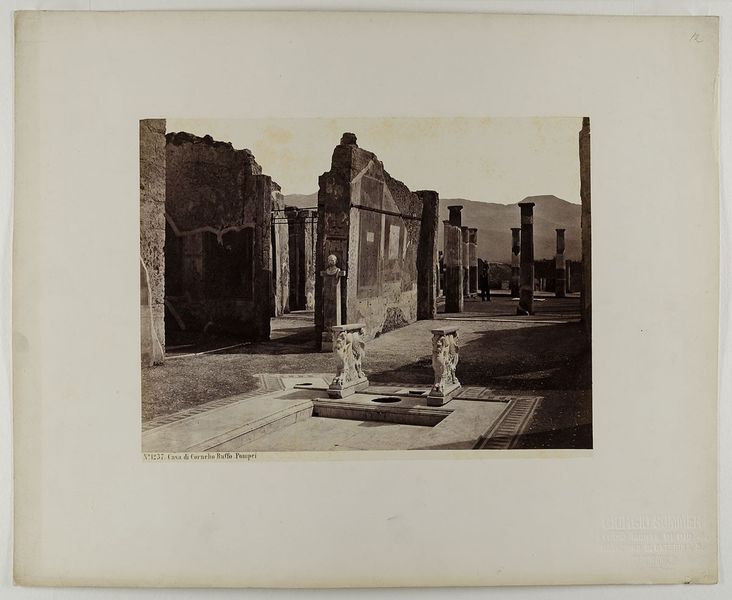
Titel: No. 1237. Casa di Cornelia Ruffo. Pompei
Künstler: Giorgio Sommer
Standort: Hamburg
Institution: Museum für Kunst und Gewerbe Hamburg
Schlagwörter: pfeiler, skulptur, plastik, foto, fotografie, photographie, ruinen, photo, karton, pompeji, architekturfotografie, ausgrabung, albumin, grabung, bildhauerkunst, lichtbild, reisefotografie, historische, architekturphotographie, bildwerke, angewandte und bildende kunst, hessische systematik, ruinenbild, schwarzweißpositivverfahren, silbersalzverfahren, schwarzweißfotografie, gebäude, örtlichkeit, straße, stätte, reisephotographie, albuminpapier, säule, archäologische